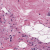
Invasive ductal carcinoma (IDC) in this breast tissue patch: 0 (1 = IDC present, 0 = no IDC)